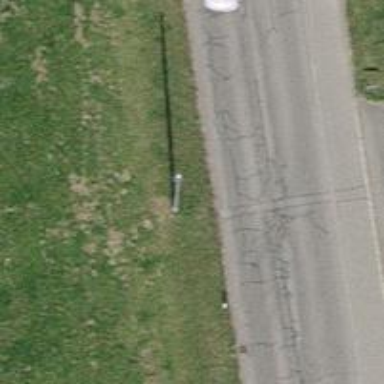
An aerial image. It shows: Straight power pole managing the electricity lines.